Interaction volume radius: 5 \u00c5
Interaction volume height: 10 \u00c5
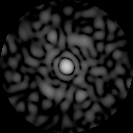
Disorder parameter: 0.7654